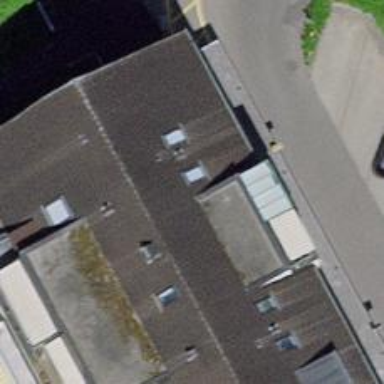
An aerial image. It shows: Post office.